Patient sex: M
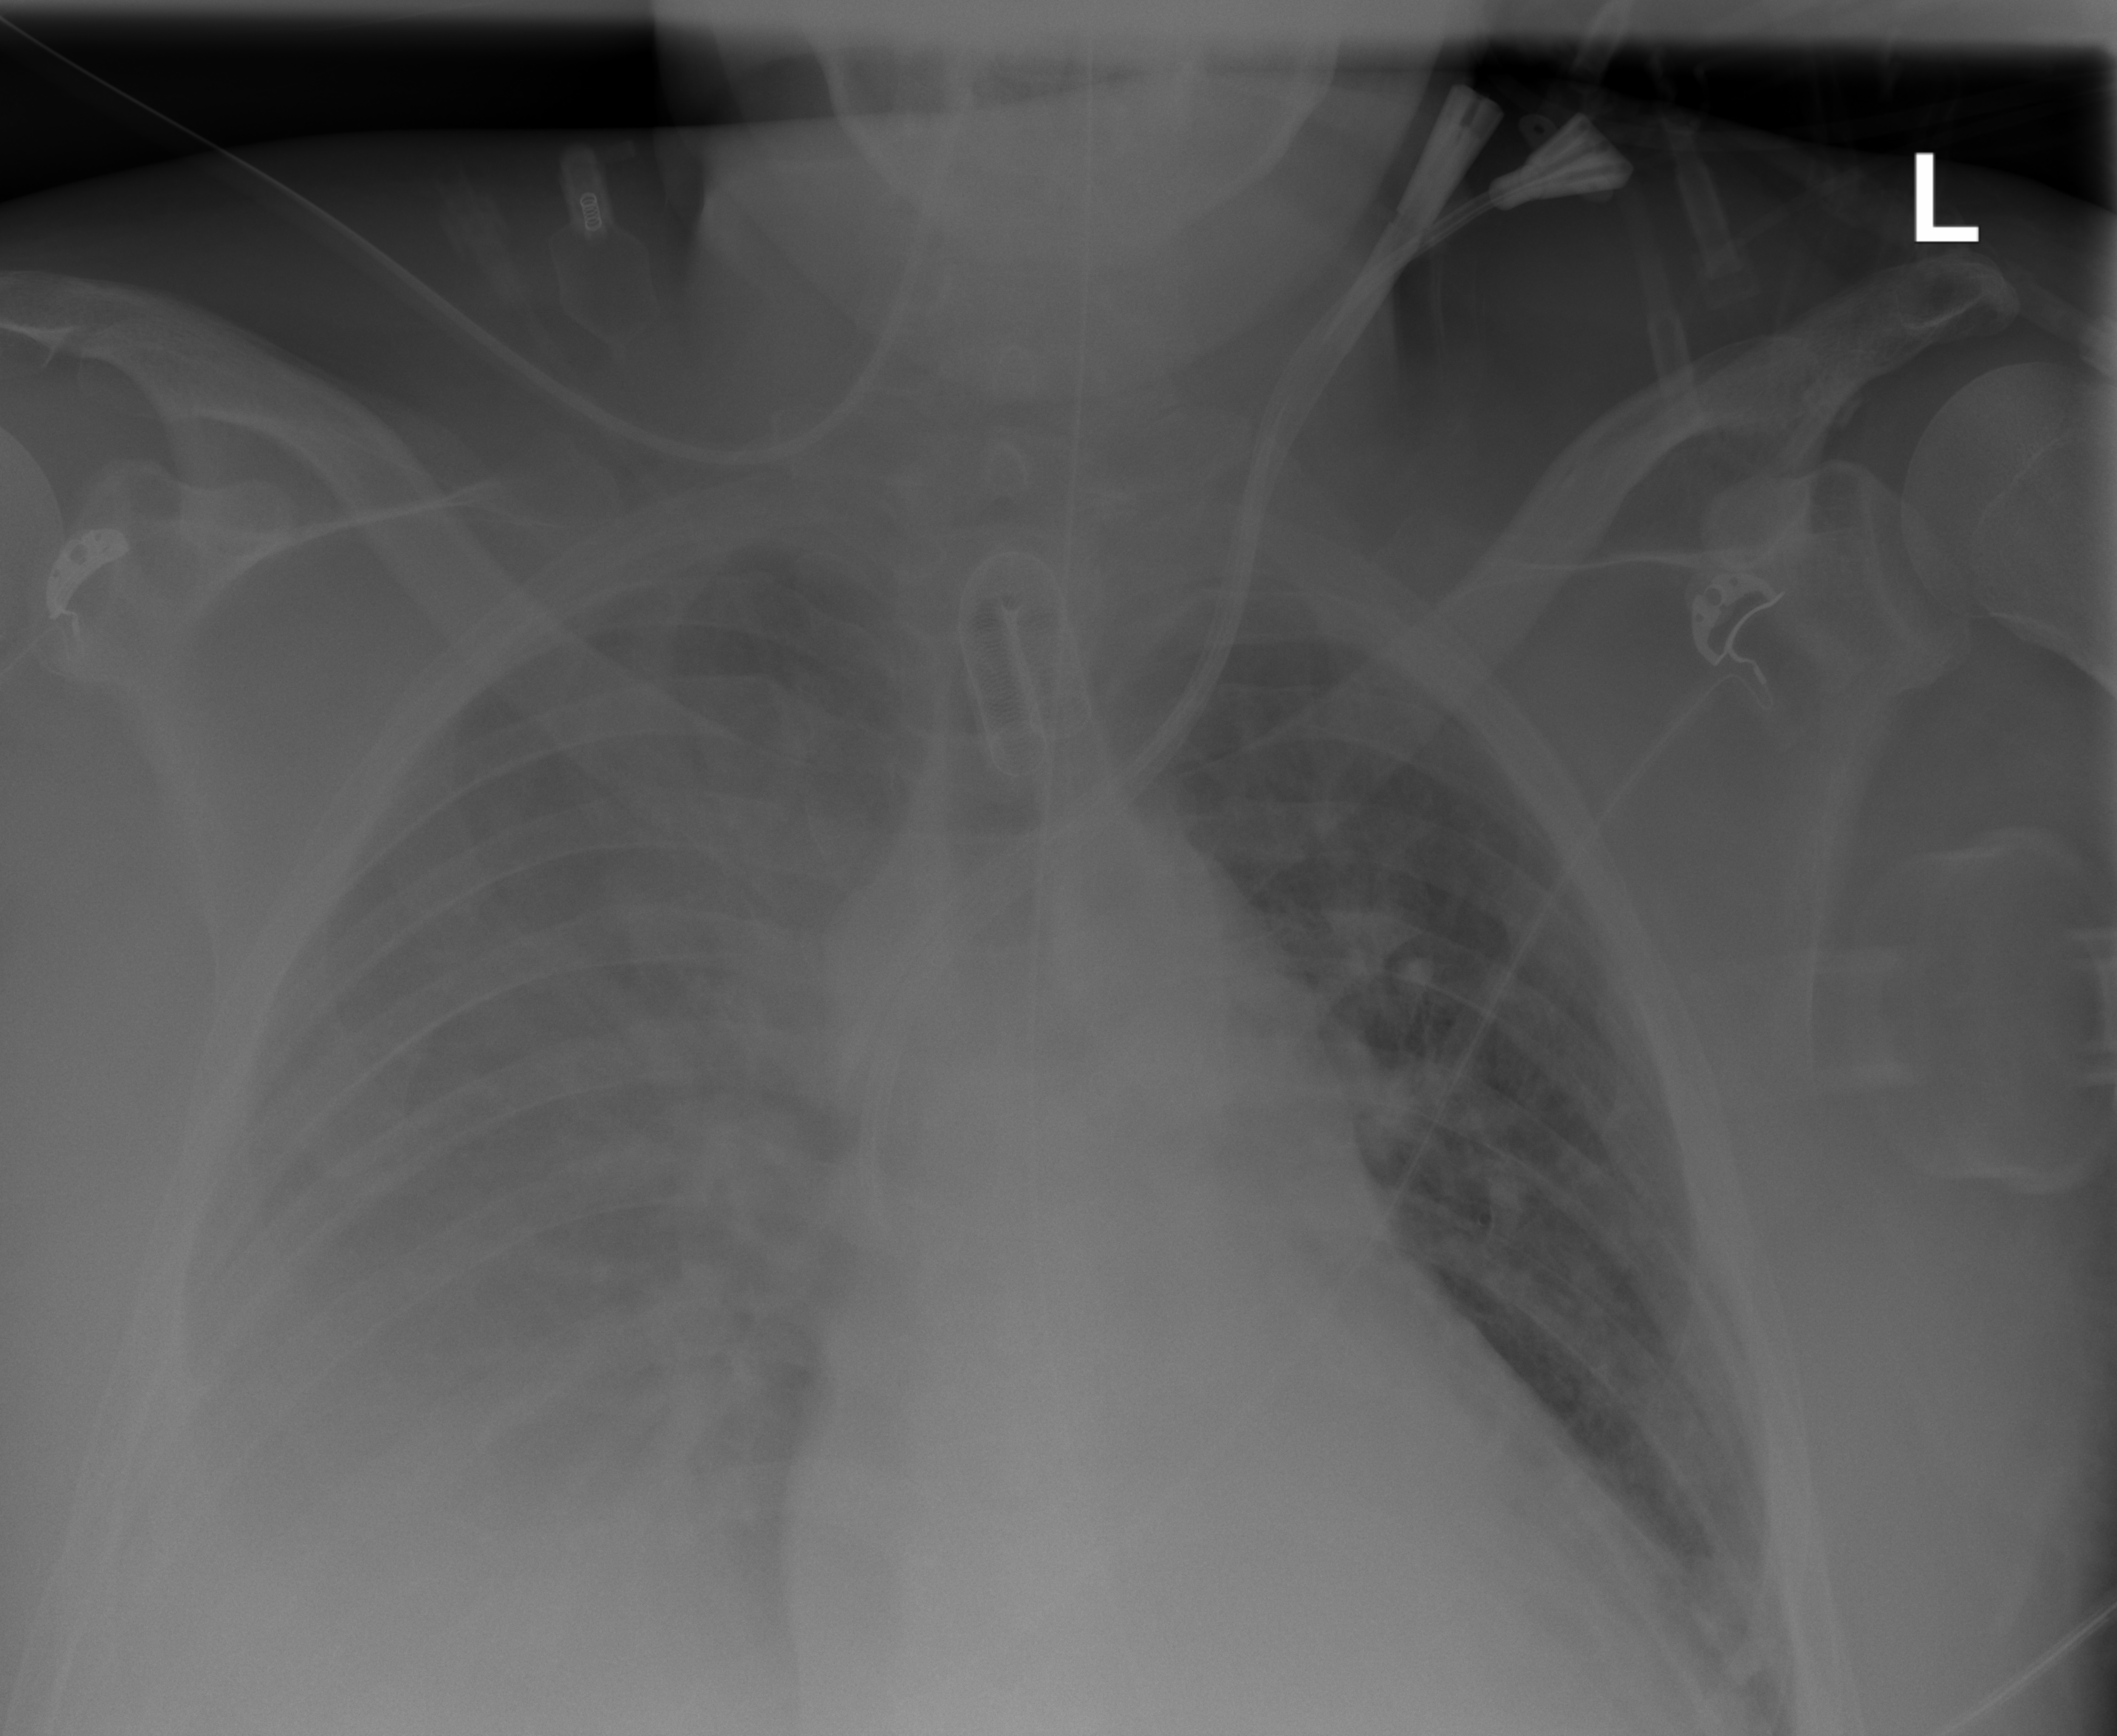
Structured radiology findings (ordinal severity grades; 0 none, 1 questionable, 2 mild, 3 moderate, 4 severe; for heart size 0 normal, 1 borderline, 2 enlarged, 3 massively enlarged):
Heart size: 2
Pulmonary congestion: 3
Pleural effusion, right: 4
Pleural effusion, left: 2
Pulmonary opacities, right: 0
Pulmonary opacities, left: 0
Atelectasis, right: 3
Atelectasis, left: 2